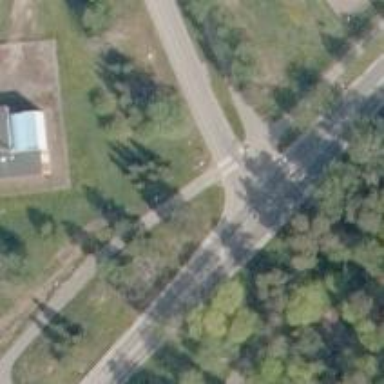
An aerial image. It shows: Uncontrolled road crossing.